Question: I have created a button that displays the options to take picture from camera, or to pick image from gallery. The image is directed to the 'imageview' in the same activity. When the camera is used for getting image it works as expected, whereas the application stops after selecting the image from gallery rather than displaying it in the 'imageview'. I am unable to figure out whether it's due to incorrect parsing of image to thumbnail or there's something missing in the code?

'''
import android.app.Activity;
import android.app.AlertDialog;
import android.content.DialogInterface;
import android.content.Intent;
import android.database.Cursor;
import android.graphics.Bitmap;
import android.graphics.BitmapFactory;
import android.net.Uri;
import android.os.Environment;
import android.provider.MediaStore;
import android.support.v7.app.AppCompatActivity;
import android.os.Bundle;
import android.util.Log;
import android.view.Menu;
import android.view.View;
import android.widget.Button;
import android.widget.ImageView;
import java.io.File;
import java.io.FileNotFoundException;
import java.io.FileOutputStream;
import java.io.IOException;
import java.io.OutputStream;
public class MainActivity extends Activity {
ImageView vitb;
Button btcm;
static final int REQUEST_IMAGE_CAPTURE = 1;
static final int REQUEST_IMAGE_SELECT = 2;
@Override
protected void onCreate(Bundle savedInstanceState) {
super.onCreate(savedInstanceState);
setContentView(R.layout.activity_main);
vitb = (ImageView) findViewById(R.id.imageView);
btcm = (Button) findViewById(R.id.btn_cam);
btcm.setOnClickListener(new View.OnClickListener() {
@Override
public void onClick(View v) {
selectImage();
}
});
}
private void selectImage() {
final CharSequence[] options = { "Take Photo", "Choose from
Gallery","Cancel" };
AlertDialog.Builder builder = new
AlertDialog.Builder(MainActivity.this);
builder.setTitle("Add Photo!");
builder.setItems(options, new DialogInterface.OnClickListener() {
@Override
public void onClick(DialogInterface dialog, int item) {
if (options[item].equals("Take Photo"))
{
Intent intent = new Intent(MediaStore.ACTION_IMAGE_CAPTURE);
startActivityForResult(intent,REQUEST_IMAGE_CAPTURE);
}
else if (options[item].equals("Choose from Gallery"))
{
Intent intent = new Intent(Intent.ACTION_PICK,
android.provider.MediaStore.Images.Media.EXTERNAL_CONTENT_URI);
startActivityForResult(intent,REQUEST_IMAGE_SELECT);
}
else if (options[item].equals("Cancel")) {
dialog.dismiss();
}
}
});
builder.show();
}
@Override
protected void onActivityResult(int requestCode, int resultCode, Intent
data) {
if (resultCode == RESULT_OK) {
if (requestCode == 1) {
Bundle bundle = data.getExtras();
Bitmap bmp = (Bitmap)bundle.get("data");
vitb.setImageBitmap(bmp);
}
else if (requestCode == 2) {
Uri selectedImage = data.getData();
String[] filePathColumn = { MediaStore.Images.Media.DATA };
Cursor cursor = getContentResolver().query(selectedImage,
filePathColumn, null, null, null);
cursor.moveToFirst();
int columnIndex = cursor.getColumnIndex(filePathColumn[0]);
String picturePath = cursor.getString(columnIndex);
cursor.close();
ImageView imageView = (ImageView) findViewById(R.id.imageView);
imageView.setImageBitmap(BitmapFactory.decodeFile(picturePath));
}
}
}
}
'''
Logcat:
'''
01-21 22:53:56.345 20914-20914/com.dot.hackathon E/AndroidRuntime: FATAL
EXCEPTION: main
Process:
com.dot.hackathon, PID: 20914
java.lang.RuntimeException: Failure delivering result ResultInfo{who=null,
request=2, result=-1, data=Intent {
dat=content://media/external/images/media/44167 }} to activity
{com.dot.hackathon/com.dot.hackathon.MainActivity}:
java.lang.SecurityException: Permission Denial: reading
com.android.providers.media.MediaProvider uri
content://media/external/images/media/44167 from pid=20914, uid=10118
requires android.permission.READ_EXTERNAL_STORAGE, or grantUriPermission()
at
android.app.ActivityThread.deliverResults(ActivityThread.java:3782)
at
android.app.ActivityThread.handleSendResult(ActivityThread.java:3825)
at
android.app.ActivityThread.access$1500(ActivityThread.java:164)
at
android.app.ActivityThread$H.handleMessage(ActivityThread.java:1511)
at
android.os.Handler.dispatchMessage(Handler.java:102)
at
android.os.Looper.loop(Looper.java:159)
at
android.app.ActivityThread.main(ActivityThread.java:5541)
at
java.lang.reflect.Method.invoke(Native Method)
at
java.lang.reflect.Method.invoke(Method.java:372)
at
com.android.internal.os.ZygoteInit$MethodAndArgsCaller.run
(ZygoteInit.java:964)
at
com.android.internal.os.ZygoteInit.main(ZygoteInit.java:759)
Caused by:
java.lang.SecurityException: Permission Denial: reading
com.android.providers.media.MediaProvider uri
content://media/external/images/media/44167 from pid=20914, uid=10118
requires android.permission.READ_EXTERNAL_STORAGE, or grantUriPermission()
at
android.os.Parcel.readException(Parcel.java:1559)
at
android.database.DatabaseUtils.readExceptionFromParcel
(DatabaseUtils.java:185)
at
android.database.DatabaseUtils.readExceptionFromParcel
(DatabaseUtils.java:137)
at
android.content.ContentProviderProxy.query(ContentProviderNative.java:421)
at
android.content.ContentResolver.query(ContentResolver.java:527)
at
android.content.ContentResolver.query(ContentResolver.java:471)
at
com.dot.hackathon.MainActivity.onActivityResult(MainActivity.java:125)
at
android.app.Activity.dispatchActivityResult(Activity.java:6309)
at
android.app.ActivityThread.deliverResults(ActivityThread.java:3778)
at
android.app.ActivityThread.handleSendResult(ActivityThread.java:3825)
at
android.app.ActivityThread.access$1500(ActivityThread.java:164)
at
android.app.ActivityThread$H.handleMessage(ActivityThread.java:1511)
at
android.os.Handler.dispatchMessage(Handler.java:102)
at
android.os.Looper.loop(Looper.java:159)
at
android.app.ActivityThread.main(ActivityThread.java:5541)
at
java.lang.reflect.Method.invoke(Native Method)
at
java.lang.reflect.Method.invoke(Method.java:372)
at
com.android.internal.os.ZygoteInit$MethodAndArgsCaller.run
(ZygoteInit.java:964)
at
com.android.internal.os.ZygoteInit.main(ZygoteInit.java:759)
01-21 22:53:56.445 20914-20914/com.dot.hackathon I/Process: Sending signal.
PID: 20914 SIG: 9
01-21 22:53:56.445 20914-20914/com.dot.hackathon V/Process: killProcess
[20914]
Callers=com.android.internal.os.RuntimeInit$UncaughtHandler.
uncaughtException:99 java.lang.ThreadGroup.uncaughtException:693
java.lang.ThreadGroup.uncaughtException:690 <bottom of call stack>
'''
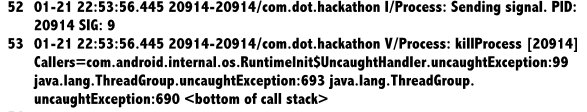
Answer: Try This
Add this permission in Manifest file.
'''
<uses-permission android:name="android.permission.WRITE_EXTERNAL_STORAGE" />
<uses-permission android:name="android.permission.READ_EXTERNAL_STORAGE" />
'''
## FYI
<URL>
How to check Runtime permission please check below snippet of code
'''
private boolean checkPermission() {
int result = ContextCompat.checkSelfPermission(Your_Activity.this, android.Manifest.permission.WRITE_EXTERNAL_STORAGE);
if (result == PackageManager.PERMISSION_GRANTED) {
return true;
} else {
return false;
}
}
'''
'''
private void requestPermission() {
if (ActivityCompat.shouldShowRequestPermissionRationale(Your_Activity.this, android.Manifest.permission.WRITE_EXTERNAL_STORAGE)) {
//Here you can explain why you need this permission
//Explain here why you need this permission
} else {
ActivityCompat.requestPermissions(Your_Activity.this, new String[]{android.Manifest.permission.WRITE_EXTERNAL_STORAGE}, PERMISSION_REQUEST_CODE);
}
}
'''
'''
@Override
public void onRequestPermissionsResult(int requestCode, String permissions[], int[] grantResults) {
switch (requestCode) {
case PERMISSION_REQUEST_CODE:
if (grantResults.length > 0 && grantResults[0] == PackageManager.PERMISSION_GRANTED) {
Log.i("TAG", "Permission Granted");
} else {
Log.i("TAG", "Permission Denied.");
}
break;
}
}
'''